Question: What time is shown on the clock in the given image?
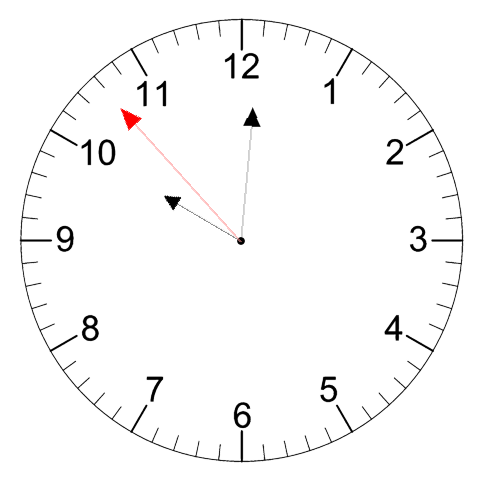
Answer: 10:00:53